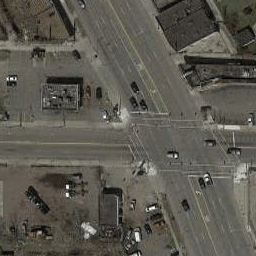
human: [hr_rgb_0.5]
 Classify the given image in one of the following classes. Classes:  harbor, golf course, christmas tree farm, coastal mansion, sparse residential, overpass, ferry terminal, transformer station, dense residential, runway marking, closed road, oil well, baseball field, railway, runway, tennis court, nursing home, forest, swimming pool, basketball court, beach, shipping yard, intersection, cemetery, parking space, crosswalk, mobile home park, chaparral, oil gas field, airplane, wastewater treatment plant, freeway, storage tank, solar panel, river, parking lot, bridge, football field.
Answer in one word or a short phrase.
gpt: intersection